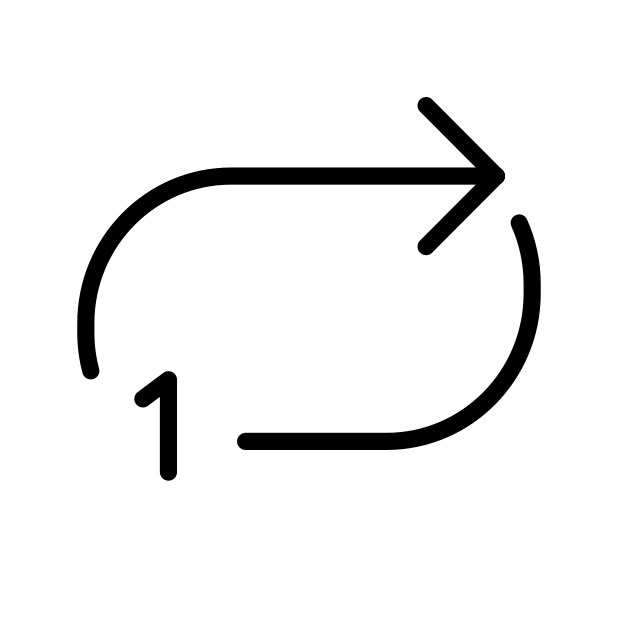
repeat single button